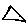
Label: triangle